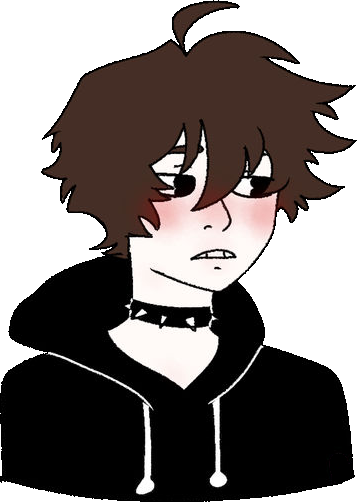
Label: 5_Twinkjak